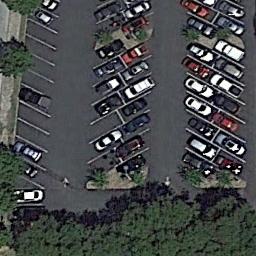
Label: parking_lot